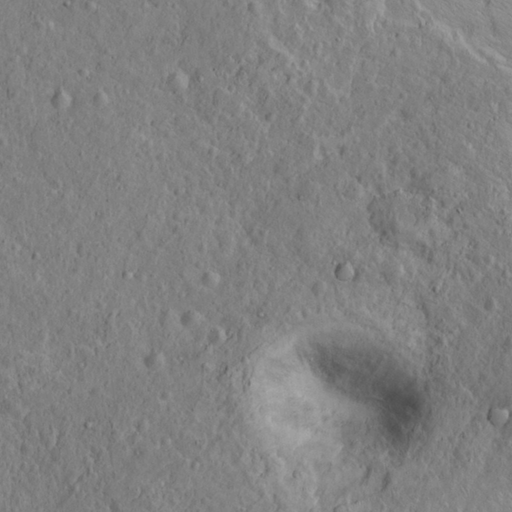
Objects detected: cone